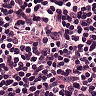
Metastatic tissue present: no